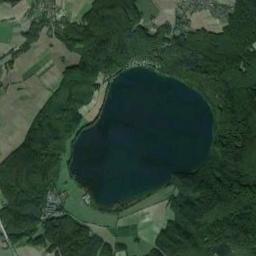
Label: lake